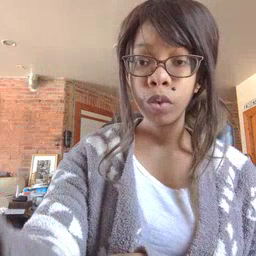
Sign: blue